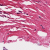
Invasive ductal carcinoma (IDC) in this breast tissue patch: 0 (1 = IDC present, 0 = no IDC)